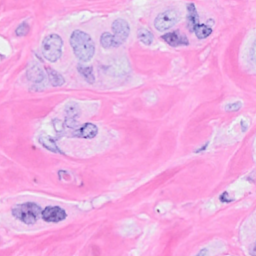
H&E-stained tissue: Breast